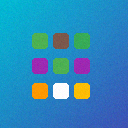
Screen state: on